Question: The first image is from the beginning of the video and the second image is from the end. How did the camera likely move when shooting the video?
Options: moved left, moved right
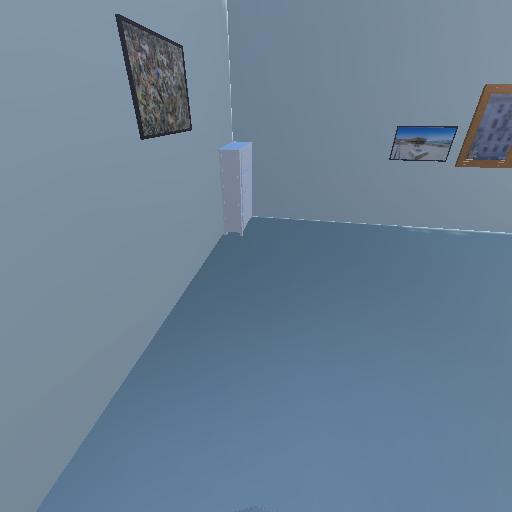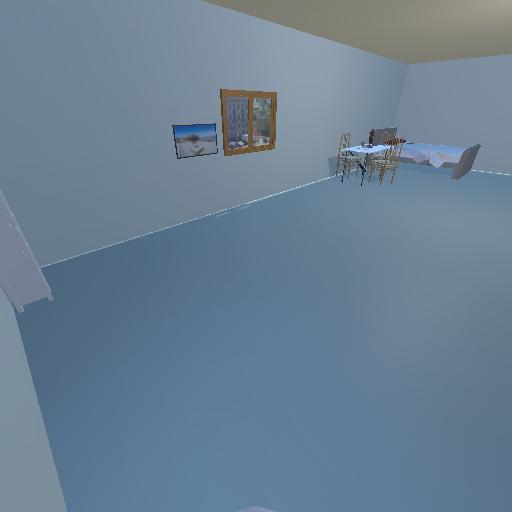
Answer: moved left